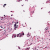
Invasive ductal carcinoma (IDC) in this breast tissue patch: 0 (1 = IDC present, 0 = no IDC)